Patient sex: M
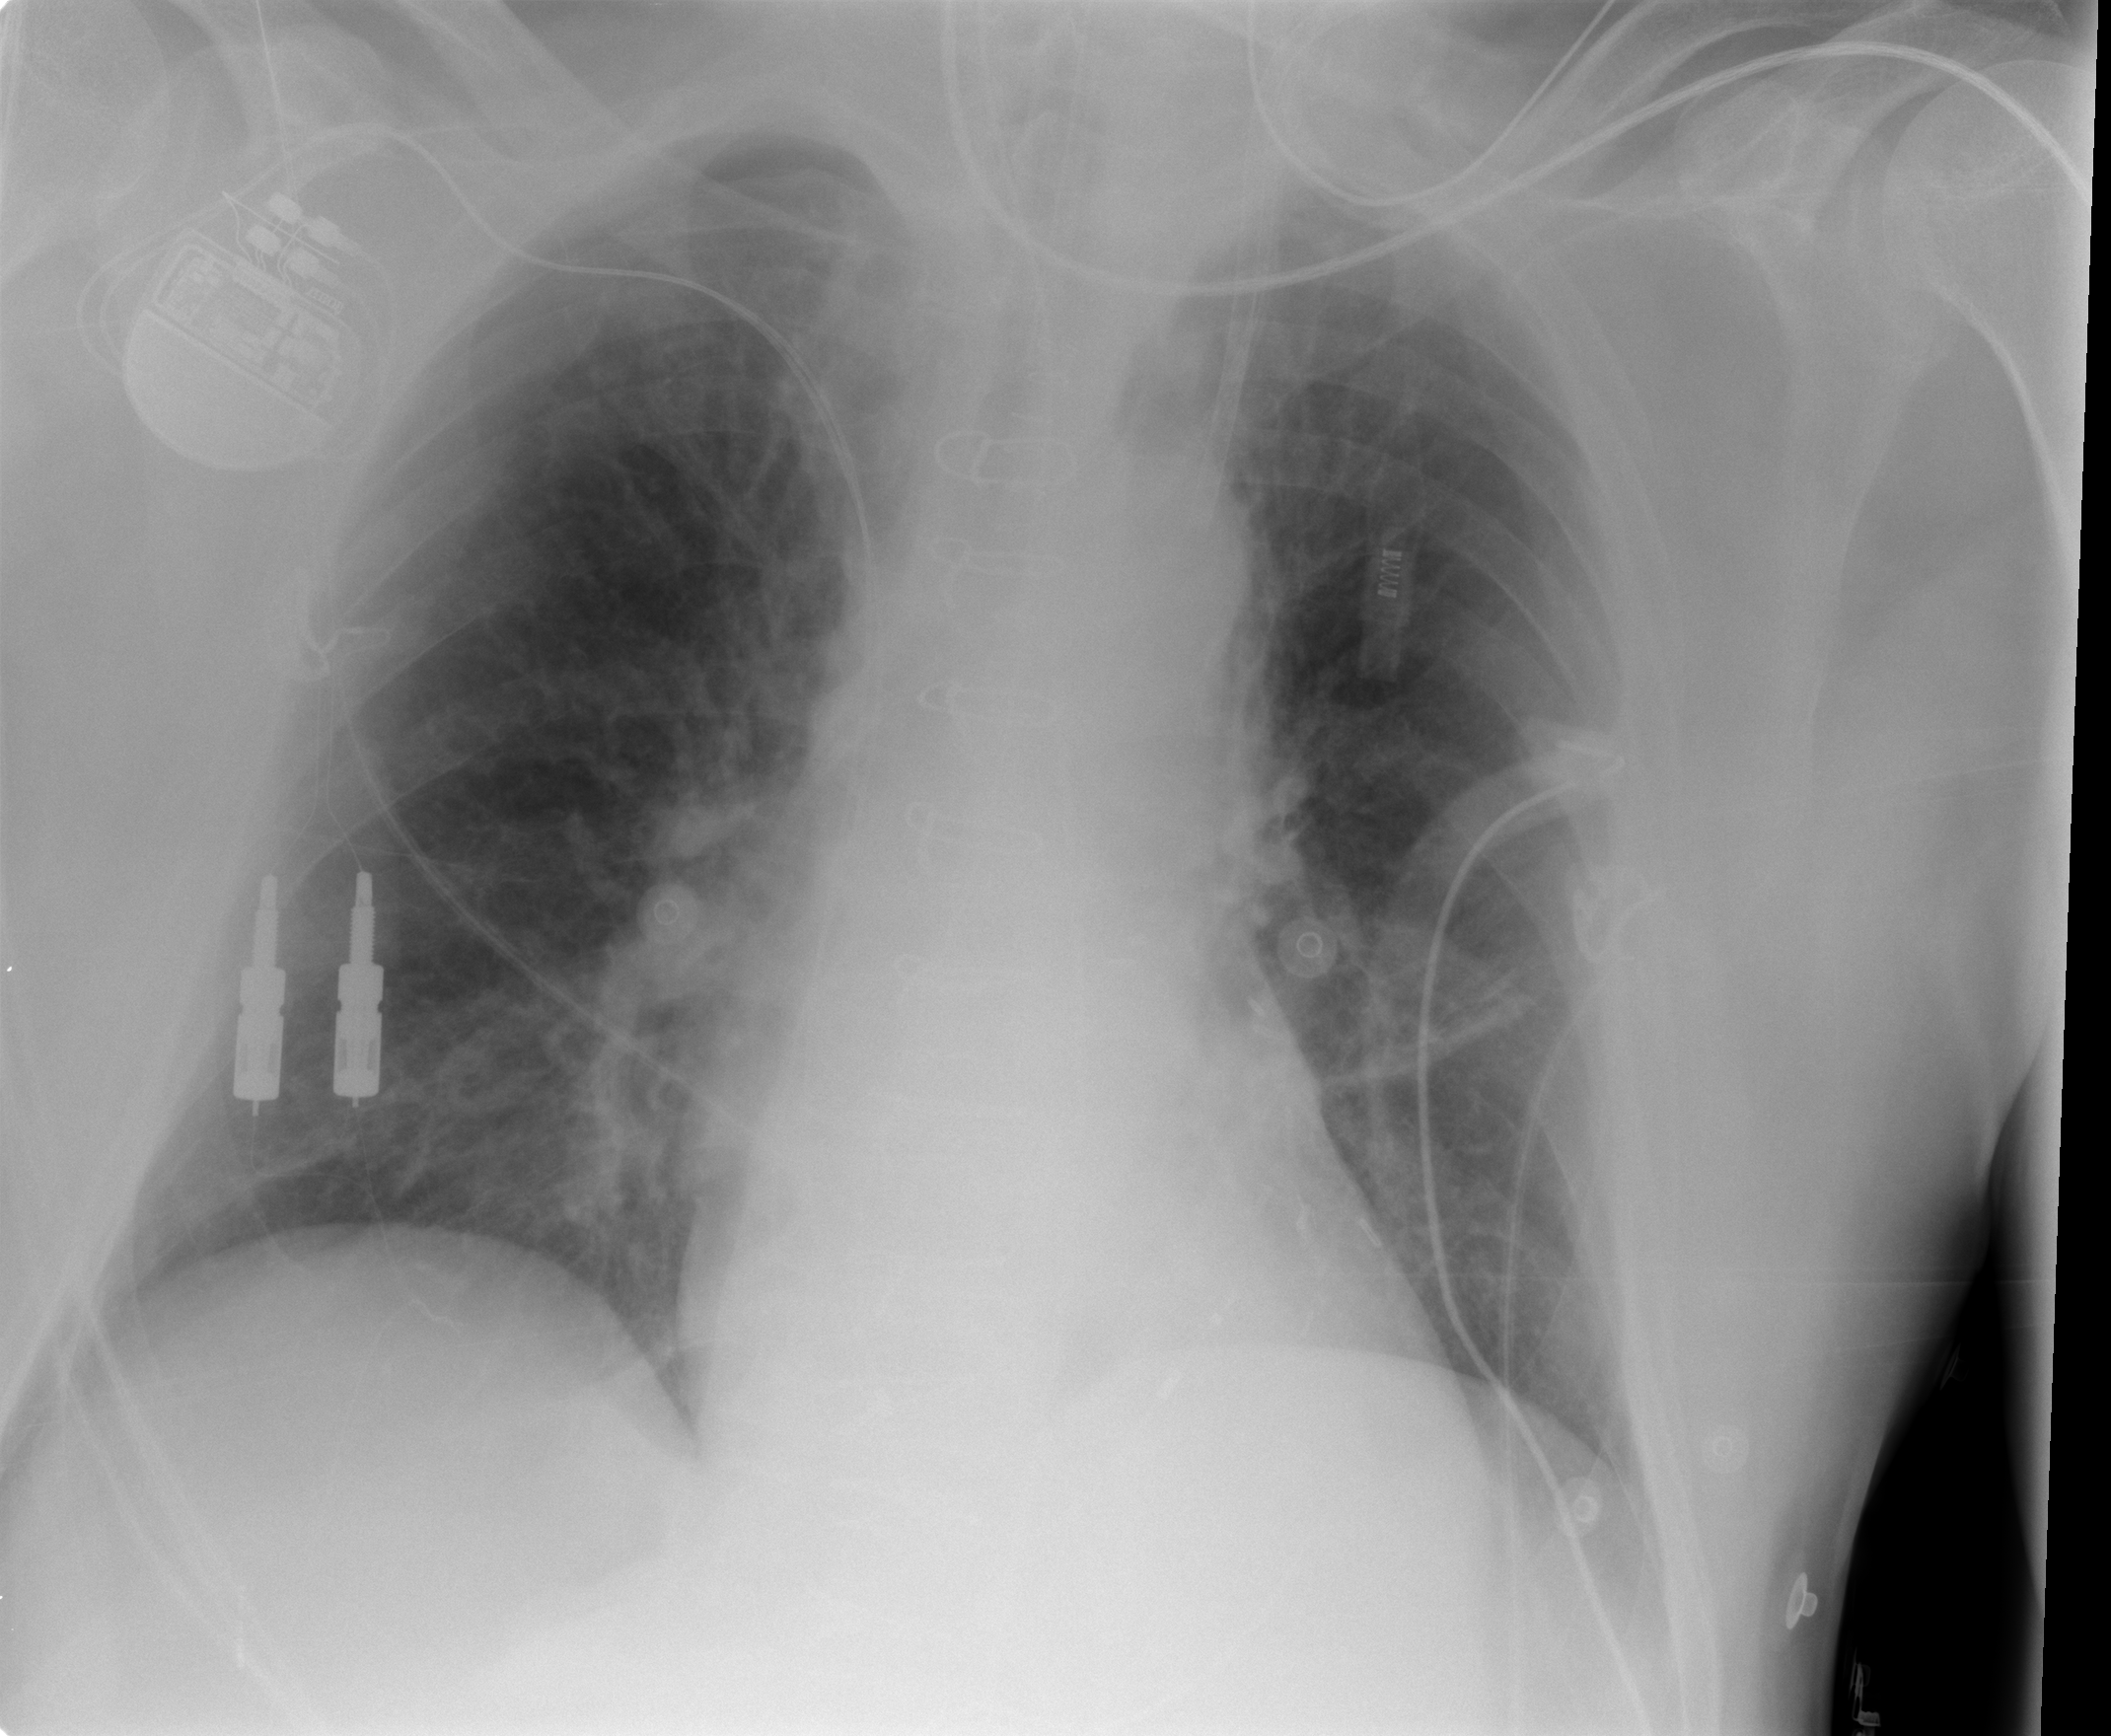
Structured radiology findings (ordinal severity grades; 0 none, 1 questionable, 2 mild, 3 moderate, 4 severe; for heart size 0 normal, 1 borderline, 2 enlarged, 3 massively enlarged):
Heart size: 0
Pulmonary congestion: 2
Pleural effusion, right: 0
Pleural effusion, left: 0
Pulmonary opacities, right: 0
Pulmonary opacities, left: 0
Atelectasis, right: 0
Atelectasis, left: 0